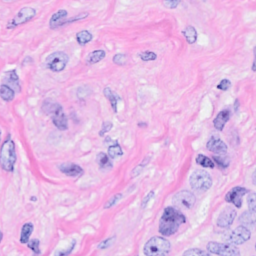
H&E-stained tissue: Breast